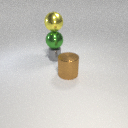
small gray metal cylinder below large yellow metal sphere